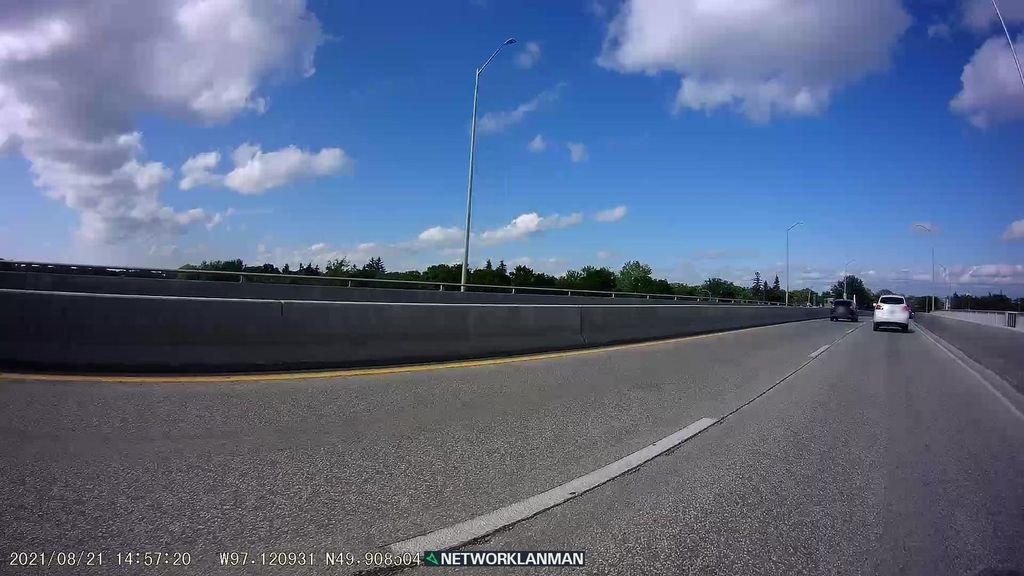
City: winnipeg